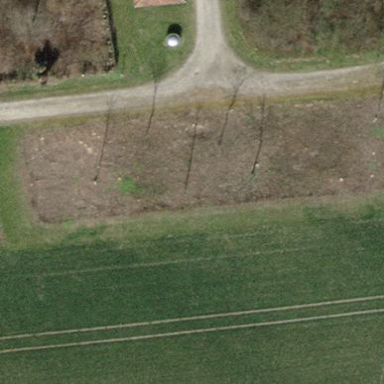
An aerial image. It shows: Hedge acting as barrier.